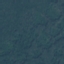
Label: Forest